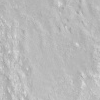
Atmospheric dust classification: not_dusty